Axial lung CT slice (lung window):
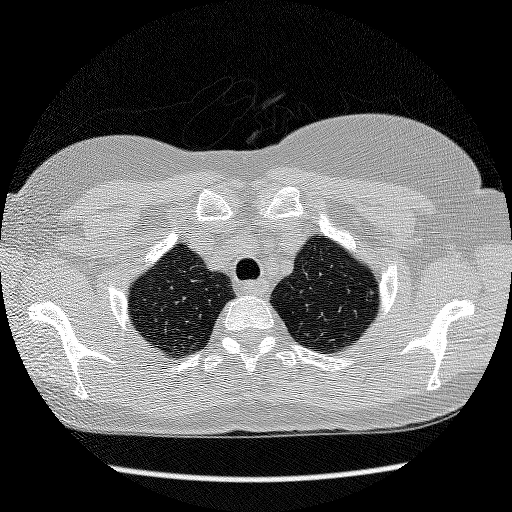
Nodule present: no